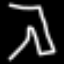
Label: pants